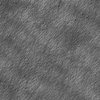
Label: not_dusty